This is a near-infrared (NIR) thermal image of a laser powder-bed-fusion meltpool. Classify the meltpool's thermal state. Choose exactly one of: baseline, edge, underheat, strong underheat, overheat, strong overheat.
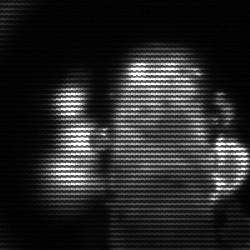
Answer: strong underheat